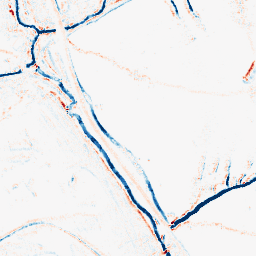
Category: morphological
Decomposition family: morphological_square
Decomposition parameters: operation: average
size: 5
Upsampling method: sinc_blackman
Upsampling parameters: scale: 2
kernel_size: 8
Upsampling scale: 2